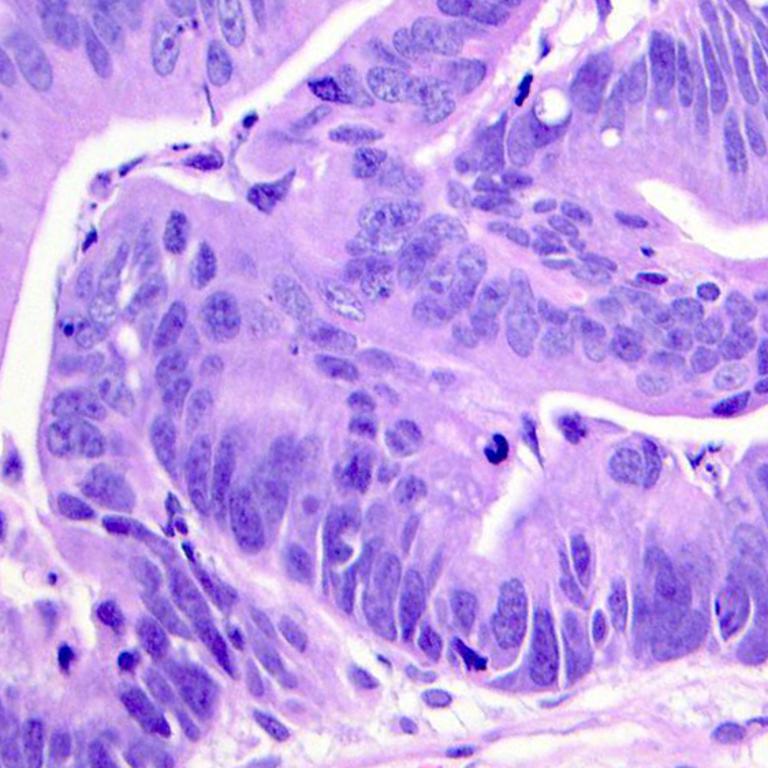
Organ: colon
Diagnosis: adenocarcinomas